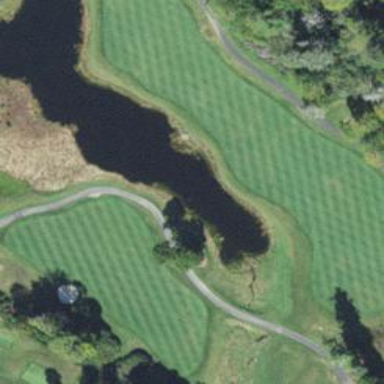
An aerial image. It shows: Grassy area designated for driving range golf.